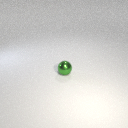
small green metal sphere